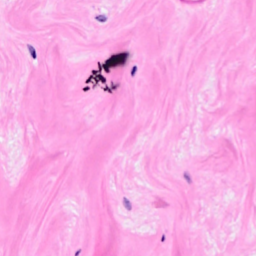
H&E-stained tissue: Breast